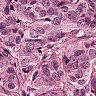
Metastatic tissue present: yes